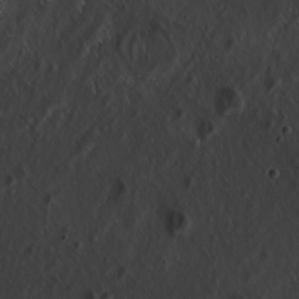
Label: non_frost